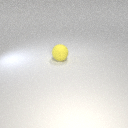
large yellow rubber sphere